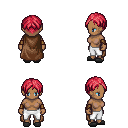
a pixel art fantasy rpg character, female body template, human, dark skin, brown cape, white pants, ruby red parted hairstyle, leather bracers, gray slippers, four views (front, back, left, right), 2x2 character sprite sheet, small pixel art, hard edges, no anti-aliasing